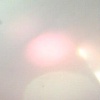
Label: sunburn